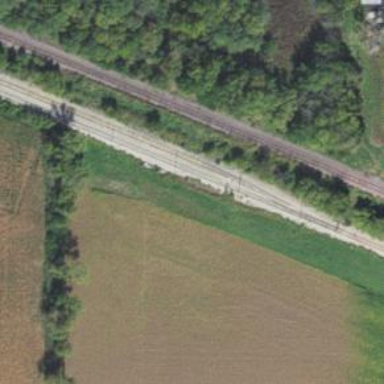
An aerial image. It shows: Preserved railway siding with electrified contact line for rail service.